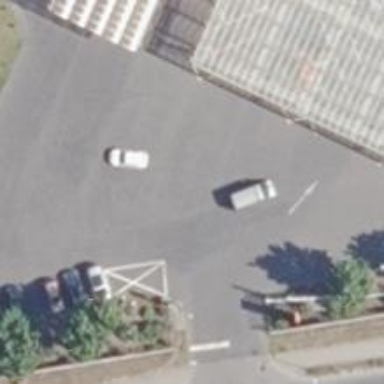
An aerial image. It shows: Parking aisle designated as service road.